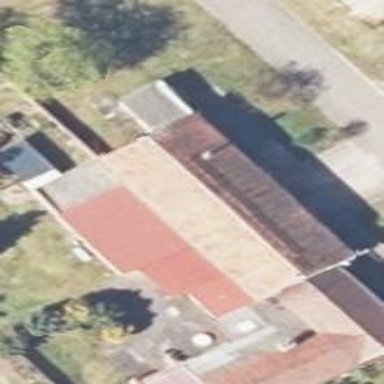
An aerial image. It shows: Simple house.